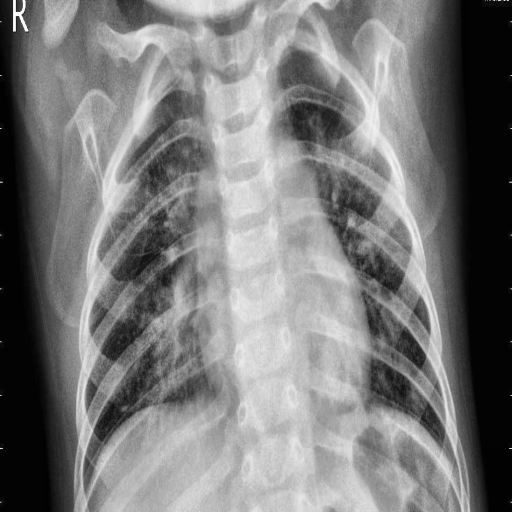
Finding: PNEUMONIA